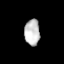
Tissue: lung
Cell type: Others
Senescence score: 0.1791
Nuclear area (px): 393
Mean DAPI intensity: 191.692